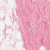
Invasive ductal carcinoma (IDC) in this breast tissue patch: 0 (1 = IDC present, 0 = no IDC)